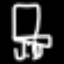
Label: chair